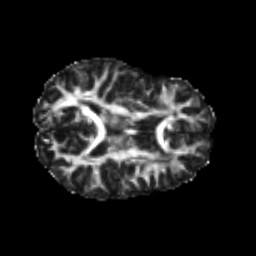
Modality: FA
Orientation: axial
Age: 20
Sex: female
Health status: healthy
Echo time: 0.074 s